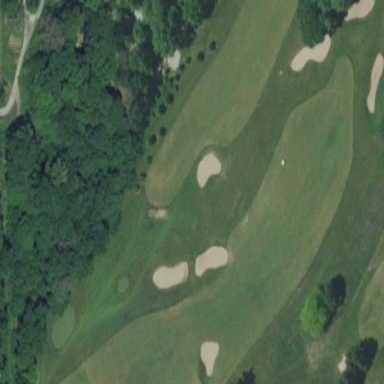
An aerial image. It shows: Area with grass used as rough in golf course.